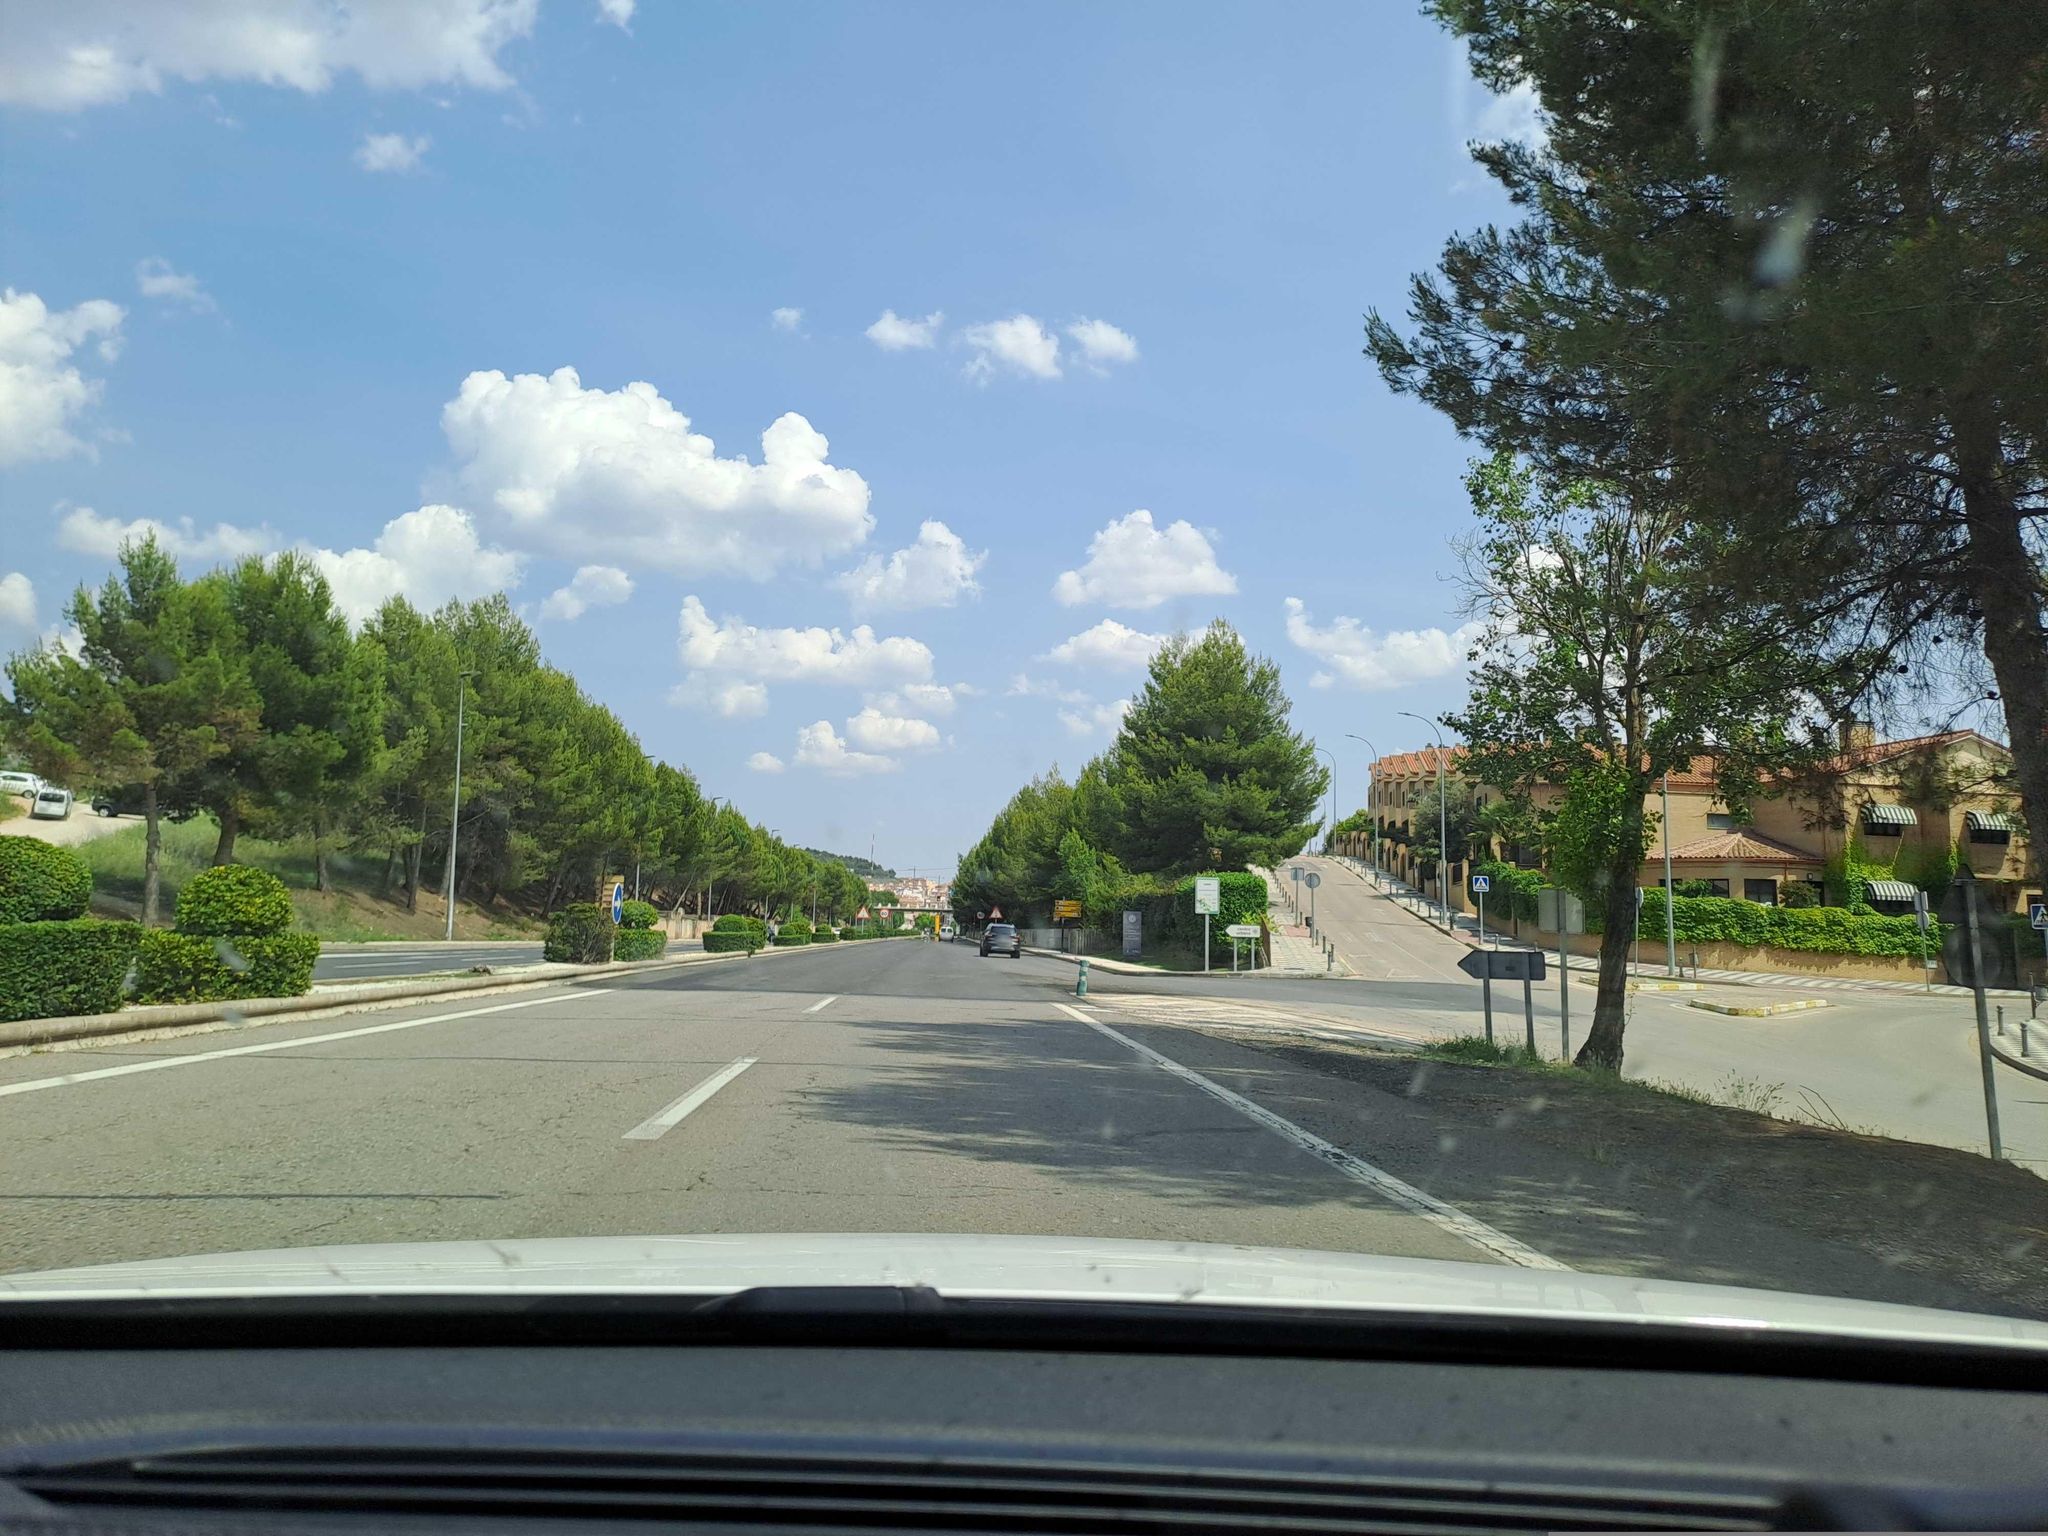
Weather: clear
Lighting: day
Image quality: good
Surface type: driving surface
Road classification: primary, motorway
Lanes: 2.0
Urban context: dense urban cluster
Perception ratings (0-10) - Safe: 4.21, Lively: 7.02, Beautiful: 8.16, Boring: 1.76, Depressing: 2.59, Wealthy: 6.01